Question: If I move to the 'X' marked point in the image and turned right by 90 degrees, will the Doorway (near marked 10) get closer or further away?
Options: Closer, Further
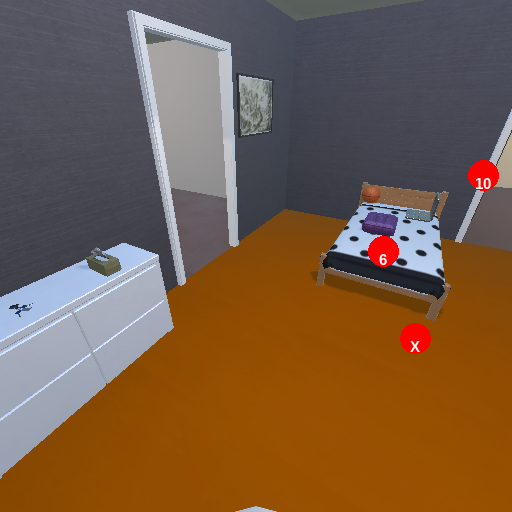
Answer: Closer